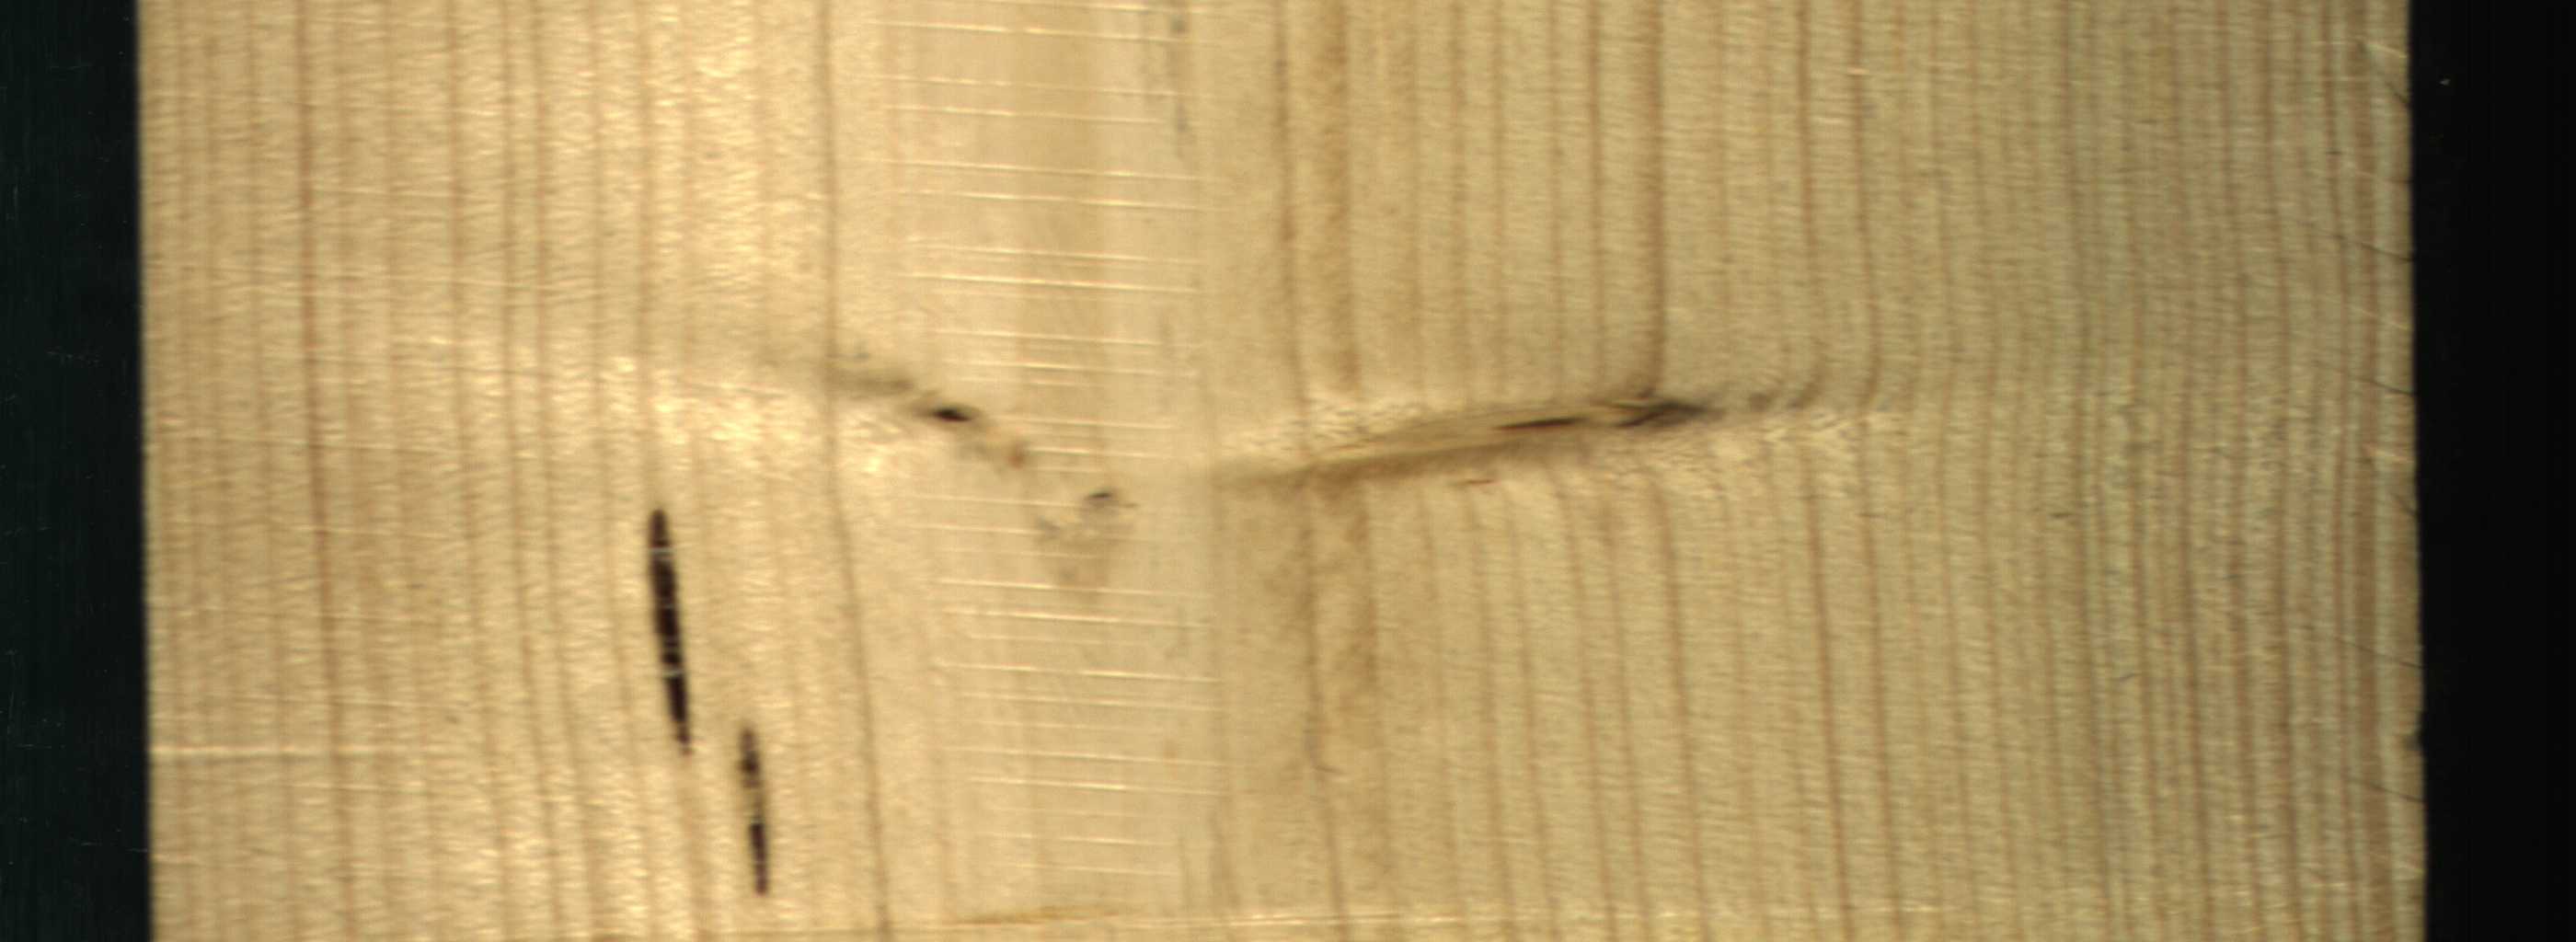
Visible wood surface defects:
resin
resin
Live_Knot
Live_Knot